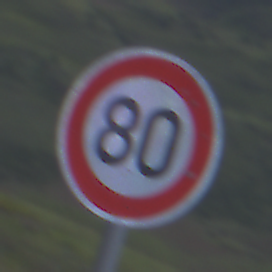
Verkehrszeichen: Geschwindigkeit80
Umgebung: Outdoor, Nature
Tageszeit: SunriseSunset
Wetter: PartlyCloudy
Licht: Natural
Jahreszeit: NotSpecified
Kontrast: LowContrast